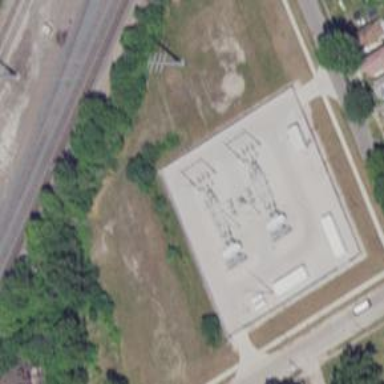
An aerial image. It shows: Switch for power supply.